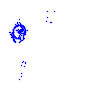
Particle: proton